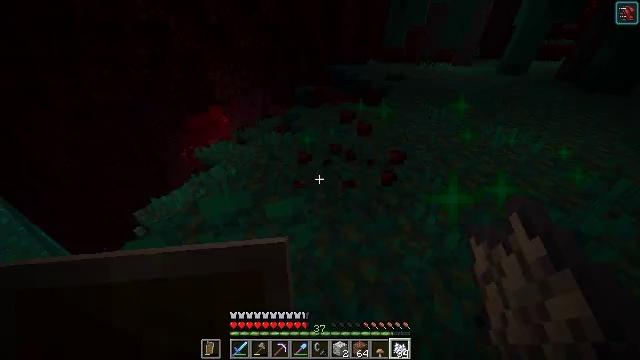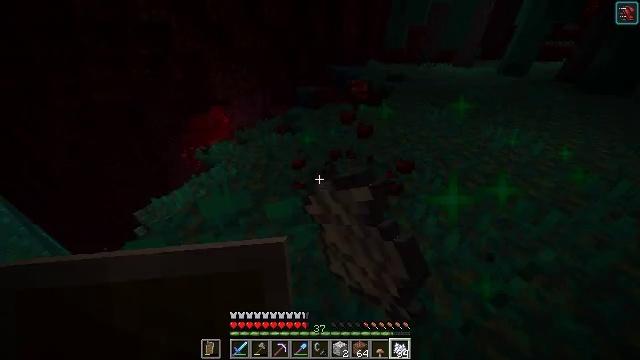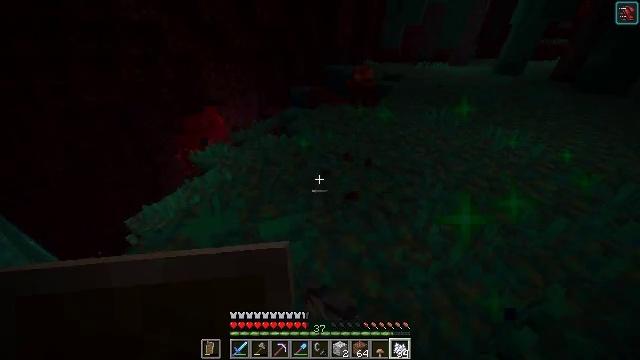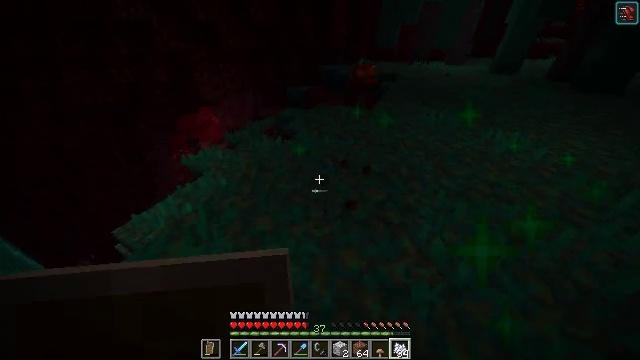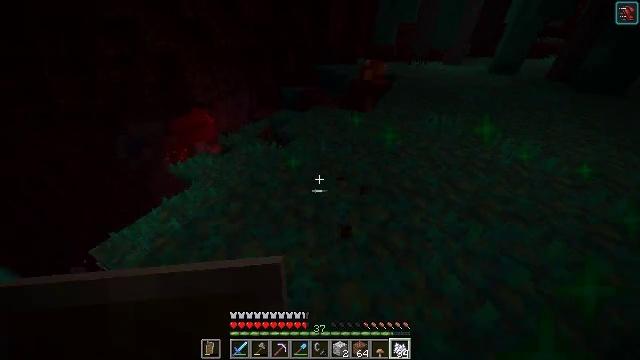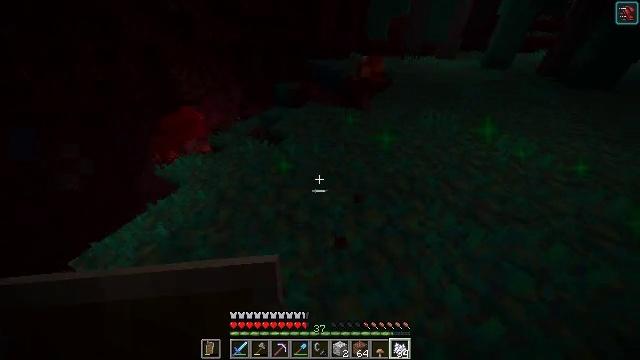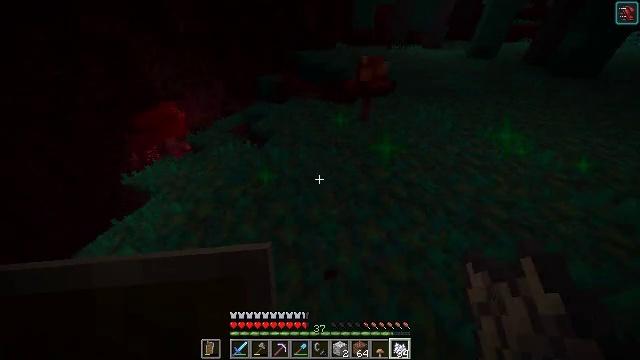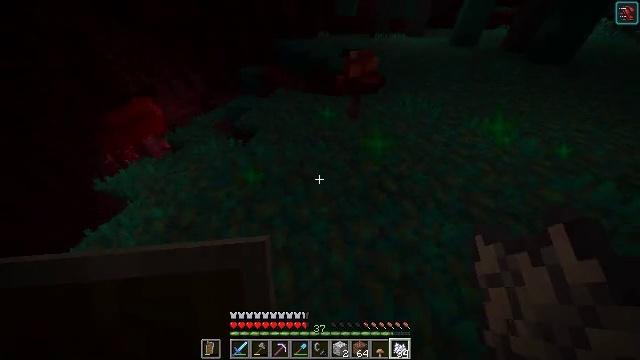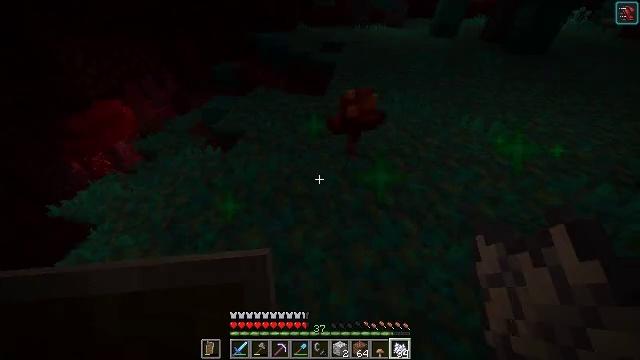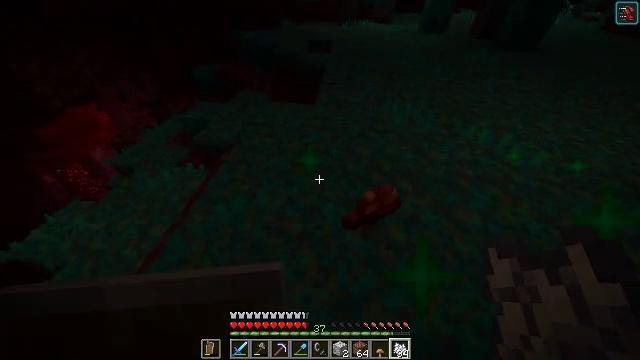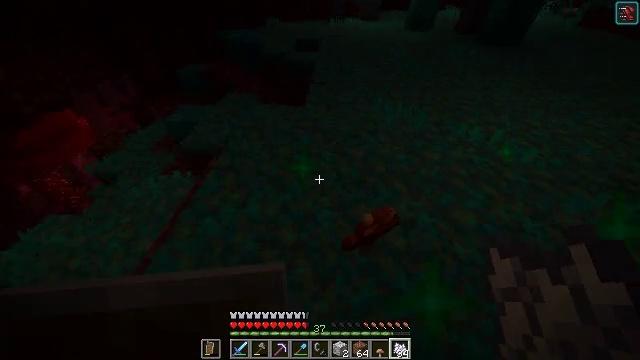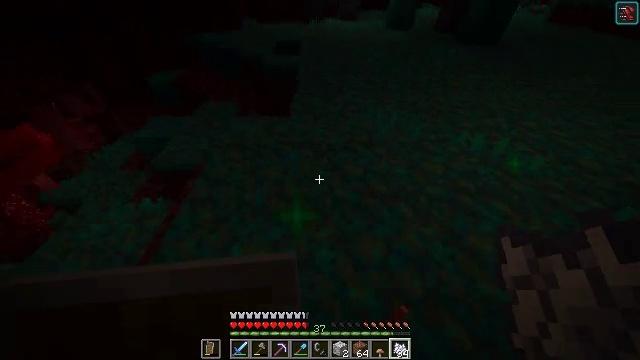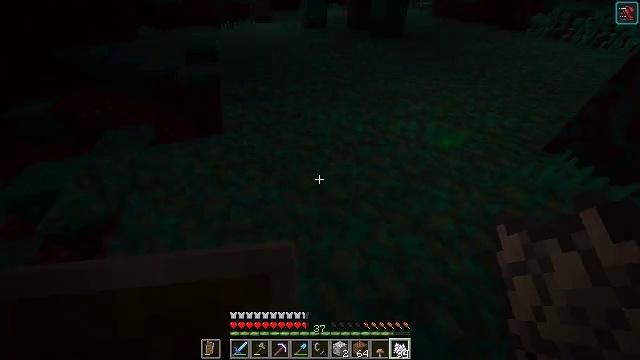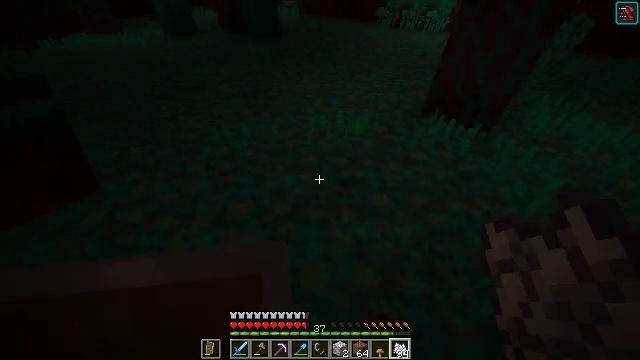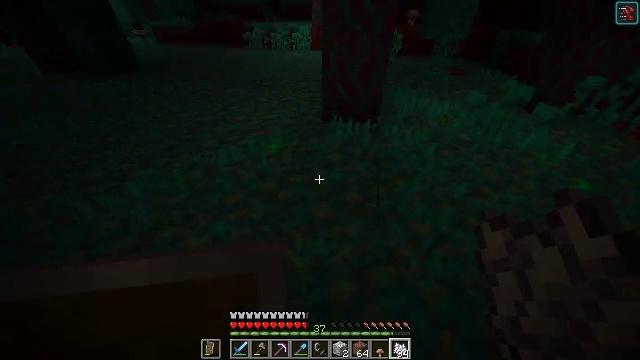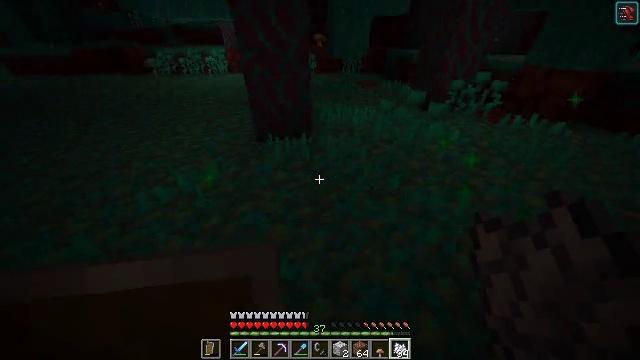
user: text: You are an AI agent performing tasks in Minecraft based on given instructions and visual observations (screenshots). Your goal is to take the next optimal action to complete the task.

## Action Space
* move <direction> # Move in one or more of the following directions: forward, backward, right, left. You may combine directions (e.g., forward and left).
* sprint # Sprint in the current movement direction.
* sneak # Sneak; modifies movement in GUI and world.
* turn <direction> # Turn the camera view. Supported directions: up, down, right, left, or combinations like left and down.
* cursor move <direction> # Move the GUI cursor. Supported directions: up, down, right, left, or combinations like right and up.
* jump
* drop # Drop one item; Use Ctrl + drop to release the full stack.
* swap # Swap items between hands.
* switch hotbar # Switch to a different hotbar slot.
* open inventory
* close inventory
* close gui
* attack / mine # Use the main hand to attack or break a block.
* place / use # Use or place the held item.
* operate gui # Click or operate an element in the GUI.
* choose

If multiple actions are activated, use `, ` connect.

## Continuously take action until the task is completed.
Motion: motion action
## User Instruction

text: Attack the nether sprouts to gather it.
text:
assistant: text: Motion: attack / mine
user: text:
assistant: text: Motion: move forward, turn right
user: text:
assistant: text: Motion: move forward, turn right
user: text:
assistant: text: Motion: move forward
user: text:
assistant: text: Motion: move forward, turn right and down
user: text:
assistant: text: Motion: move forward, turn right and down
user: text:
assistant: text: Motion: move forward, turn right and down
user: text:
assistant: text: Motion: move forward, turn right and down
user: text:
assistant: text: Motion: move forward, turn right
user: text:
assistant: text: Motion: move forward, turn right
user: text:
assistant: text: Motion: move forward, turn right
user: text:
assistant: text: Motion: move forward, turn right
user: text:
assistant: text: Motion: turn right
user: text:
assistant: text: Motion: turn right and up
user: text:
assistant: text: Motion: turn right and up
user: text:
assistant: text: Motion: move forward, turn right and up
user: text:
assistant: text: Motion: move forward, turn right
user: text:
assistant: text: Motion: move forward, turn right, attack / mine
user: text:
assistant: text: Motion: move forward, turn right, attack / mine
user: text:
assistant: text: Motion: move forward, turn right and up, attack / mine
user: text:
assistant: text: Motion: move forward, turn right, attack / mine
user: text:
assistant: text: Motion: move forward, turn right, attack / mine
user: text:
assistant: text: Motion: attack / mine